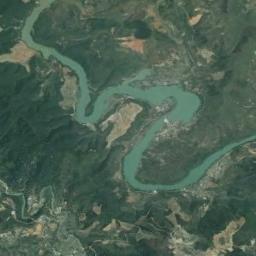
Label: river